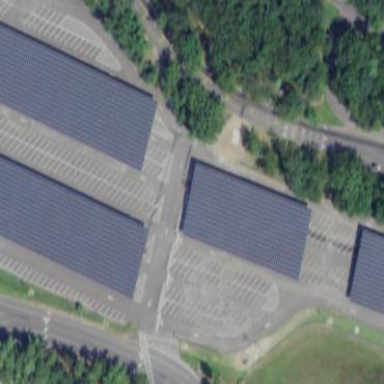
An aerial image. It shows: Solar power generator.